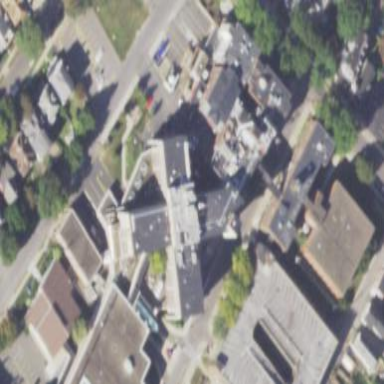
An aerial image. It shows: Healthcare facility identified as hospital.